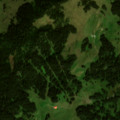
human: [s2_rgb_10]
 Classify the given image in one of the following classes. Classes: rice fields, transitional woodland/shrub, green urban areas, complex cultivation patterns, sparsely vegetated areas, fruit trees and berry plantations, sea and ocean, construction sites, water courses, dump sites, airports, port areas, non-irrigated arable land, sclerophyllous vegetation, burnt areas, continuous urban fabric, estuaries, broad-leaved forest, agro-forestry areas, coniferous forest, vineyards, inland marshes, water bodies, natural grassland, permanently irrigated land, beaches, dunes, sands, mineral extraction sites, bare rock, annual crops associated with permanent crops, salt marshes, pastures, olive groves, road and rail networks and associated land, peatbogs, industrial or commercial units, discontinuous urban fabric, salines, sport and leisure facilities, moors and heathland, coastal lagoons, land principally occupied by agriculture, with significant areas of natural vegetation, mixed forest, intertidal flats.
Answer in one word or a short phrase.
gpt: coniferous forest, natural grassland